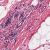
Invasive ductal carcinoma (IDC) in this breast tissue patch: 0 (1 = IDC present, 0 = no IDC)